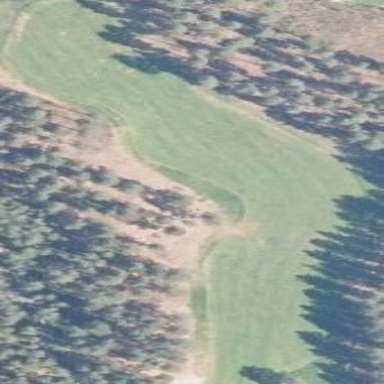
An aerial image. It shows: Grassy area designated as golf fairway.